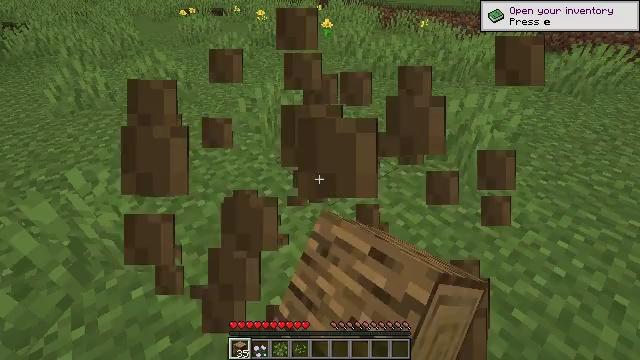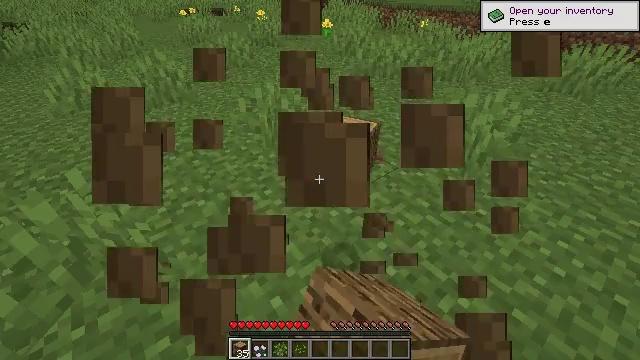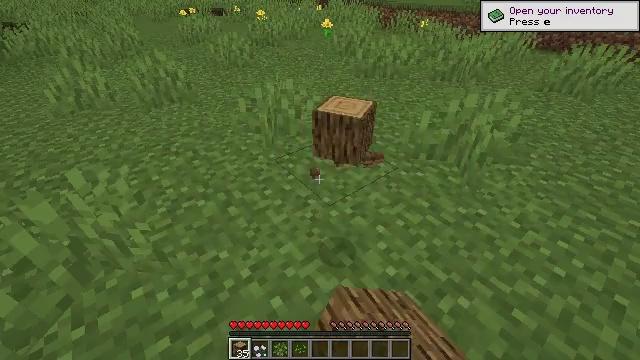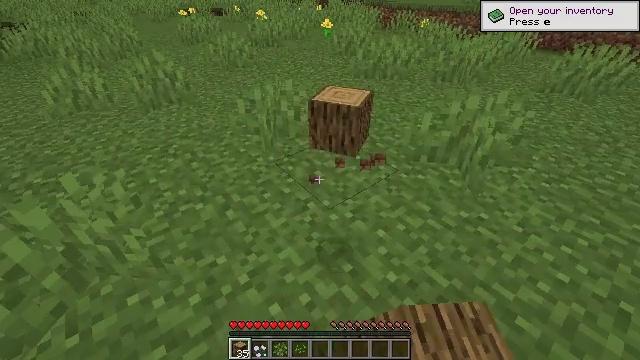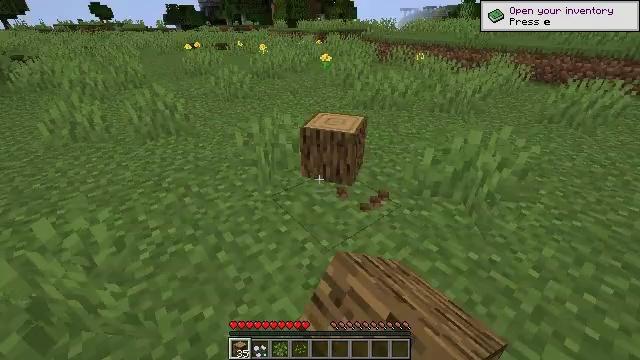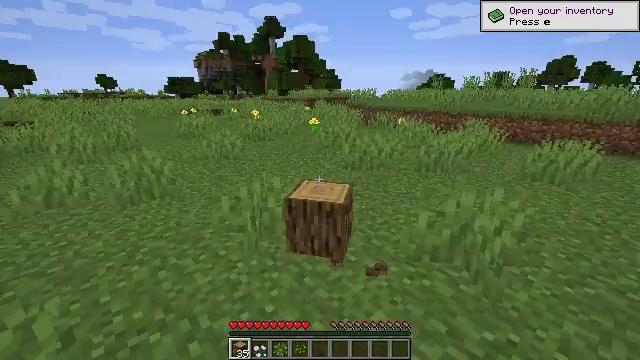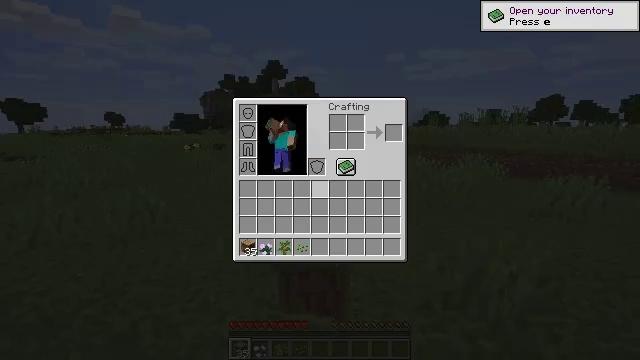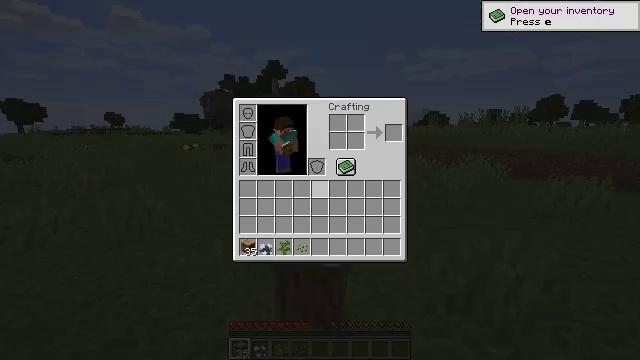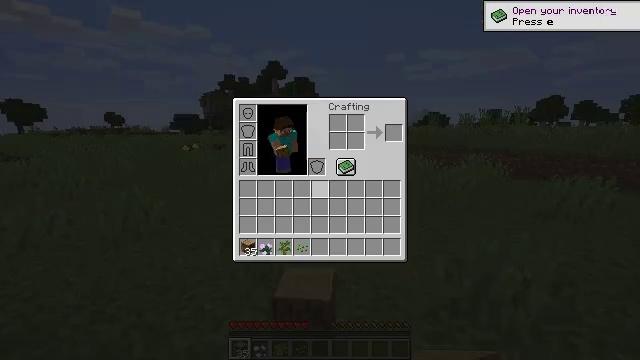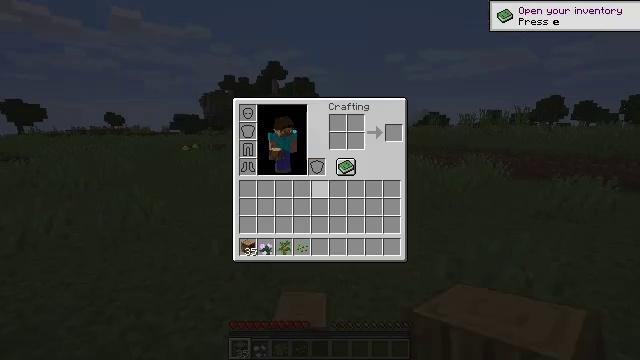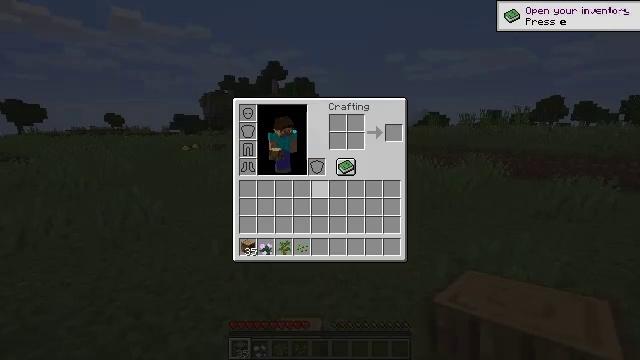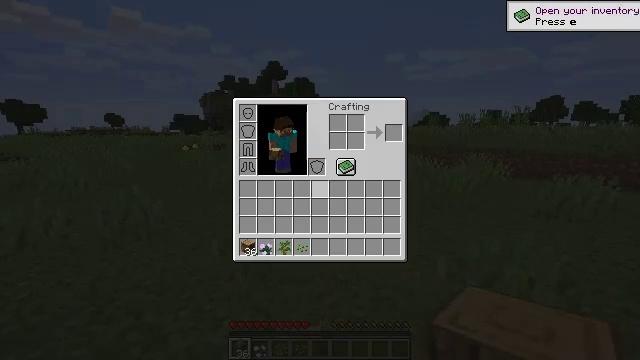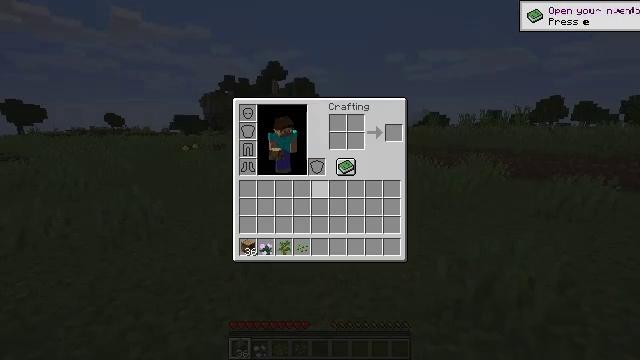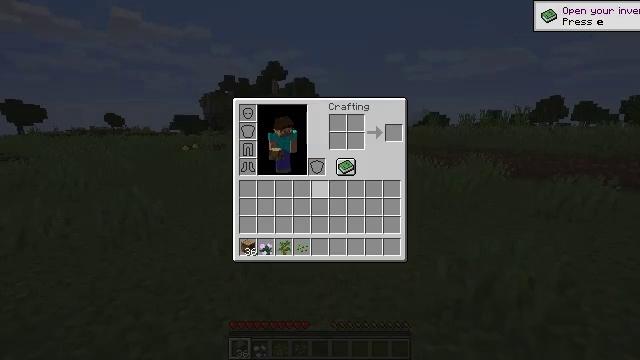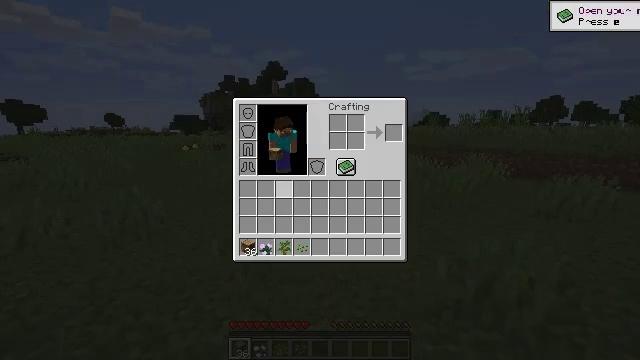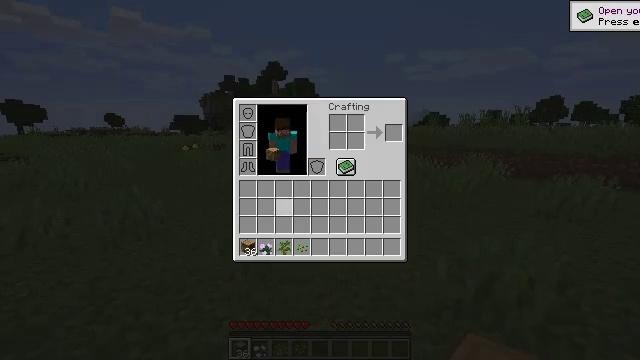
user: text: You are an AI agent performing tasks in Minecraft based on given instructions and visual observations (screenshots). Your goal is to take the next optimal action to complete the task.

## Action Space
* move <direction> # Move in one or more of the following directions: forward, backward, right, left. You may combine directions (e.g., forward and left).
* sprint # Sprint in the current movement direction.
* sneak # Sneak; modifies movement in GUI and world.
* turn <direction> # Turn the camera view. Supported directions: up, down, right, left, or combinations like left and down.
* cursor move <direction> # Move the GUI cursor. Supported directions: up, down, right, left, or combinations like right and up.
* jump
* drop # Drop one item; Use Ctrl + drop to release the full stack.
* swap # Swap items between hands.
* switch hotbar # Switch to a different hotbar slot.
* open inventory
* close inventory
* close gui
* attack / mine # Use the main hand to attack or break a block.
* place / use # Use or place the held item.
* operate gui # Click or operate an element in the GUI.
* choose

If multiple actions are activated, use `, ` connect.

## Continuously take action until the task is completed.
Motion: motion action
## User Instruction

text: Remove a peony from the inventory.
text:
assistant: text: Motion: attack / mine
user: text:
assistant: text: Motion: attack / mine
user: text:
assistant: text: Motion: move forward, attack / mine
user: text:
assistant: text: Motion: move forward, turn up
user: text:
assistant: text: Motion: move forward, turn right and up
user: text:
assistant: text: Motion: move forward, turn up, open inventory
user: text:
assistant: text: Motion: open inventory
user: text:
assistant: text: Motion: open inventory
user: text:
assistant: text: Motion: no_op
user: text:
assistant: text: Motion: no_op
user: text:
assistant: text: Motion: no_op
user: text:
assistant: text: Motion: no_op
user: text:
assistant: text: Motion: no_op
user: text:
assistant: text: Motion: cursor move left and down
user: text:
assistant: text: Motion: cursor move left and down
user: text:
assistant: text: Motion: cursor move down
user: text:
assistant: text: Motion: no_op
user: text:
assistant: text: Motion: no_op
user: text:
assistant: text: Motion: no_op
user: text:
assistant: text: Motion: no_op
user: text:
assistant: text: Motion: no_op
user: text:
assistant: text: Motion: choose
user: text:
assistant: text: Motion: choose
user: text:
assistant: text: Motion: choose
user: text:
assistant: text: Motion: no_op
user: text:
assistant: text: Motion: no_op
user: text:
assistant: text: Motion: no_op
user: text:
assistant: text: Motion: no_op
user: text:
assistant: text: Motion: no_op
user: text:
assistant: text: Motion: no_op